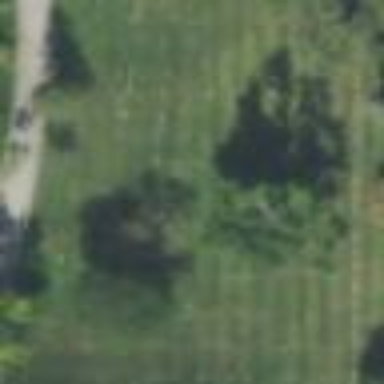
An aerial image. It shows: Cemetery.